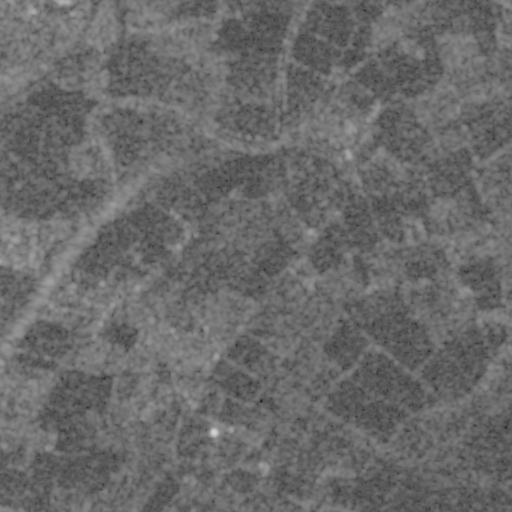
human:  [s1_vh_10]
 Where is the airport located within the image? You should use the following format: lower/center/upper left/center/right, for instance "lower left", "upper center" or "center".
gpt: The airport is located in the lower right of the image.
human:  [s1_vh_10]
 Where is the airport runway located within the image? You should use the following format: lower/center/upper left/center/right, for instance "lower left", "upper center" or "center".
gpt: The airport runway is located in the lower right of the image.
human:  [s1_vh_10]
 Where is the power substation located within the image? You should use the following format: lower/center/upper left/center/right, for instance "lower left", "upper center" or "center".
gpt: The power substation is located in the upper center of the image.
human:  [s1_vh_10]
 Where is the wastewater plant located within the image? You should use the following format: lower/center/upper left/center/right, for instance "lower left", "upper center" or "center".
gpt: The wastewater plant is located in the upper left of the image.
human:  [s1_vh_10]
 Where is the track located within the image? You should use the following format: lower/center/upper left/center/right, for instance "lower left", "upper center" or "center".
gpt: There is no track in the image.

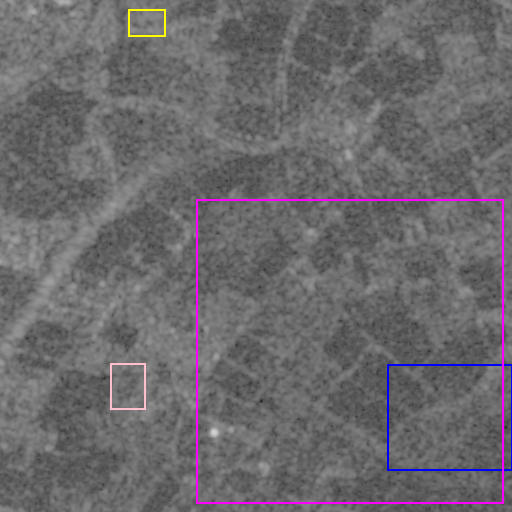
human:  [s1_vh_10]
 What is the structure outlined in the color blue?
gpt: The structure outlined in blue is an airport.
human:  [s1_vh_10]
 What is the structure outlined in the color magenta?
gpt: The structure outlined in magenta is a crop field.
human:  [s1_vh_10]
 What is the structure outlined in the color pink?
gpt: The structure outlined in pink is a park.
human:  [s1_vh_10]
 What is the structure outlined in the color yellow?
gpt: The structure outlined in yellow is a wastewater plant.
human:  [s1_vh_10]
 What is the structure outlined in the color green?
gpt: There is no green outline.